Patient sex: M
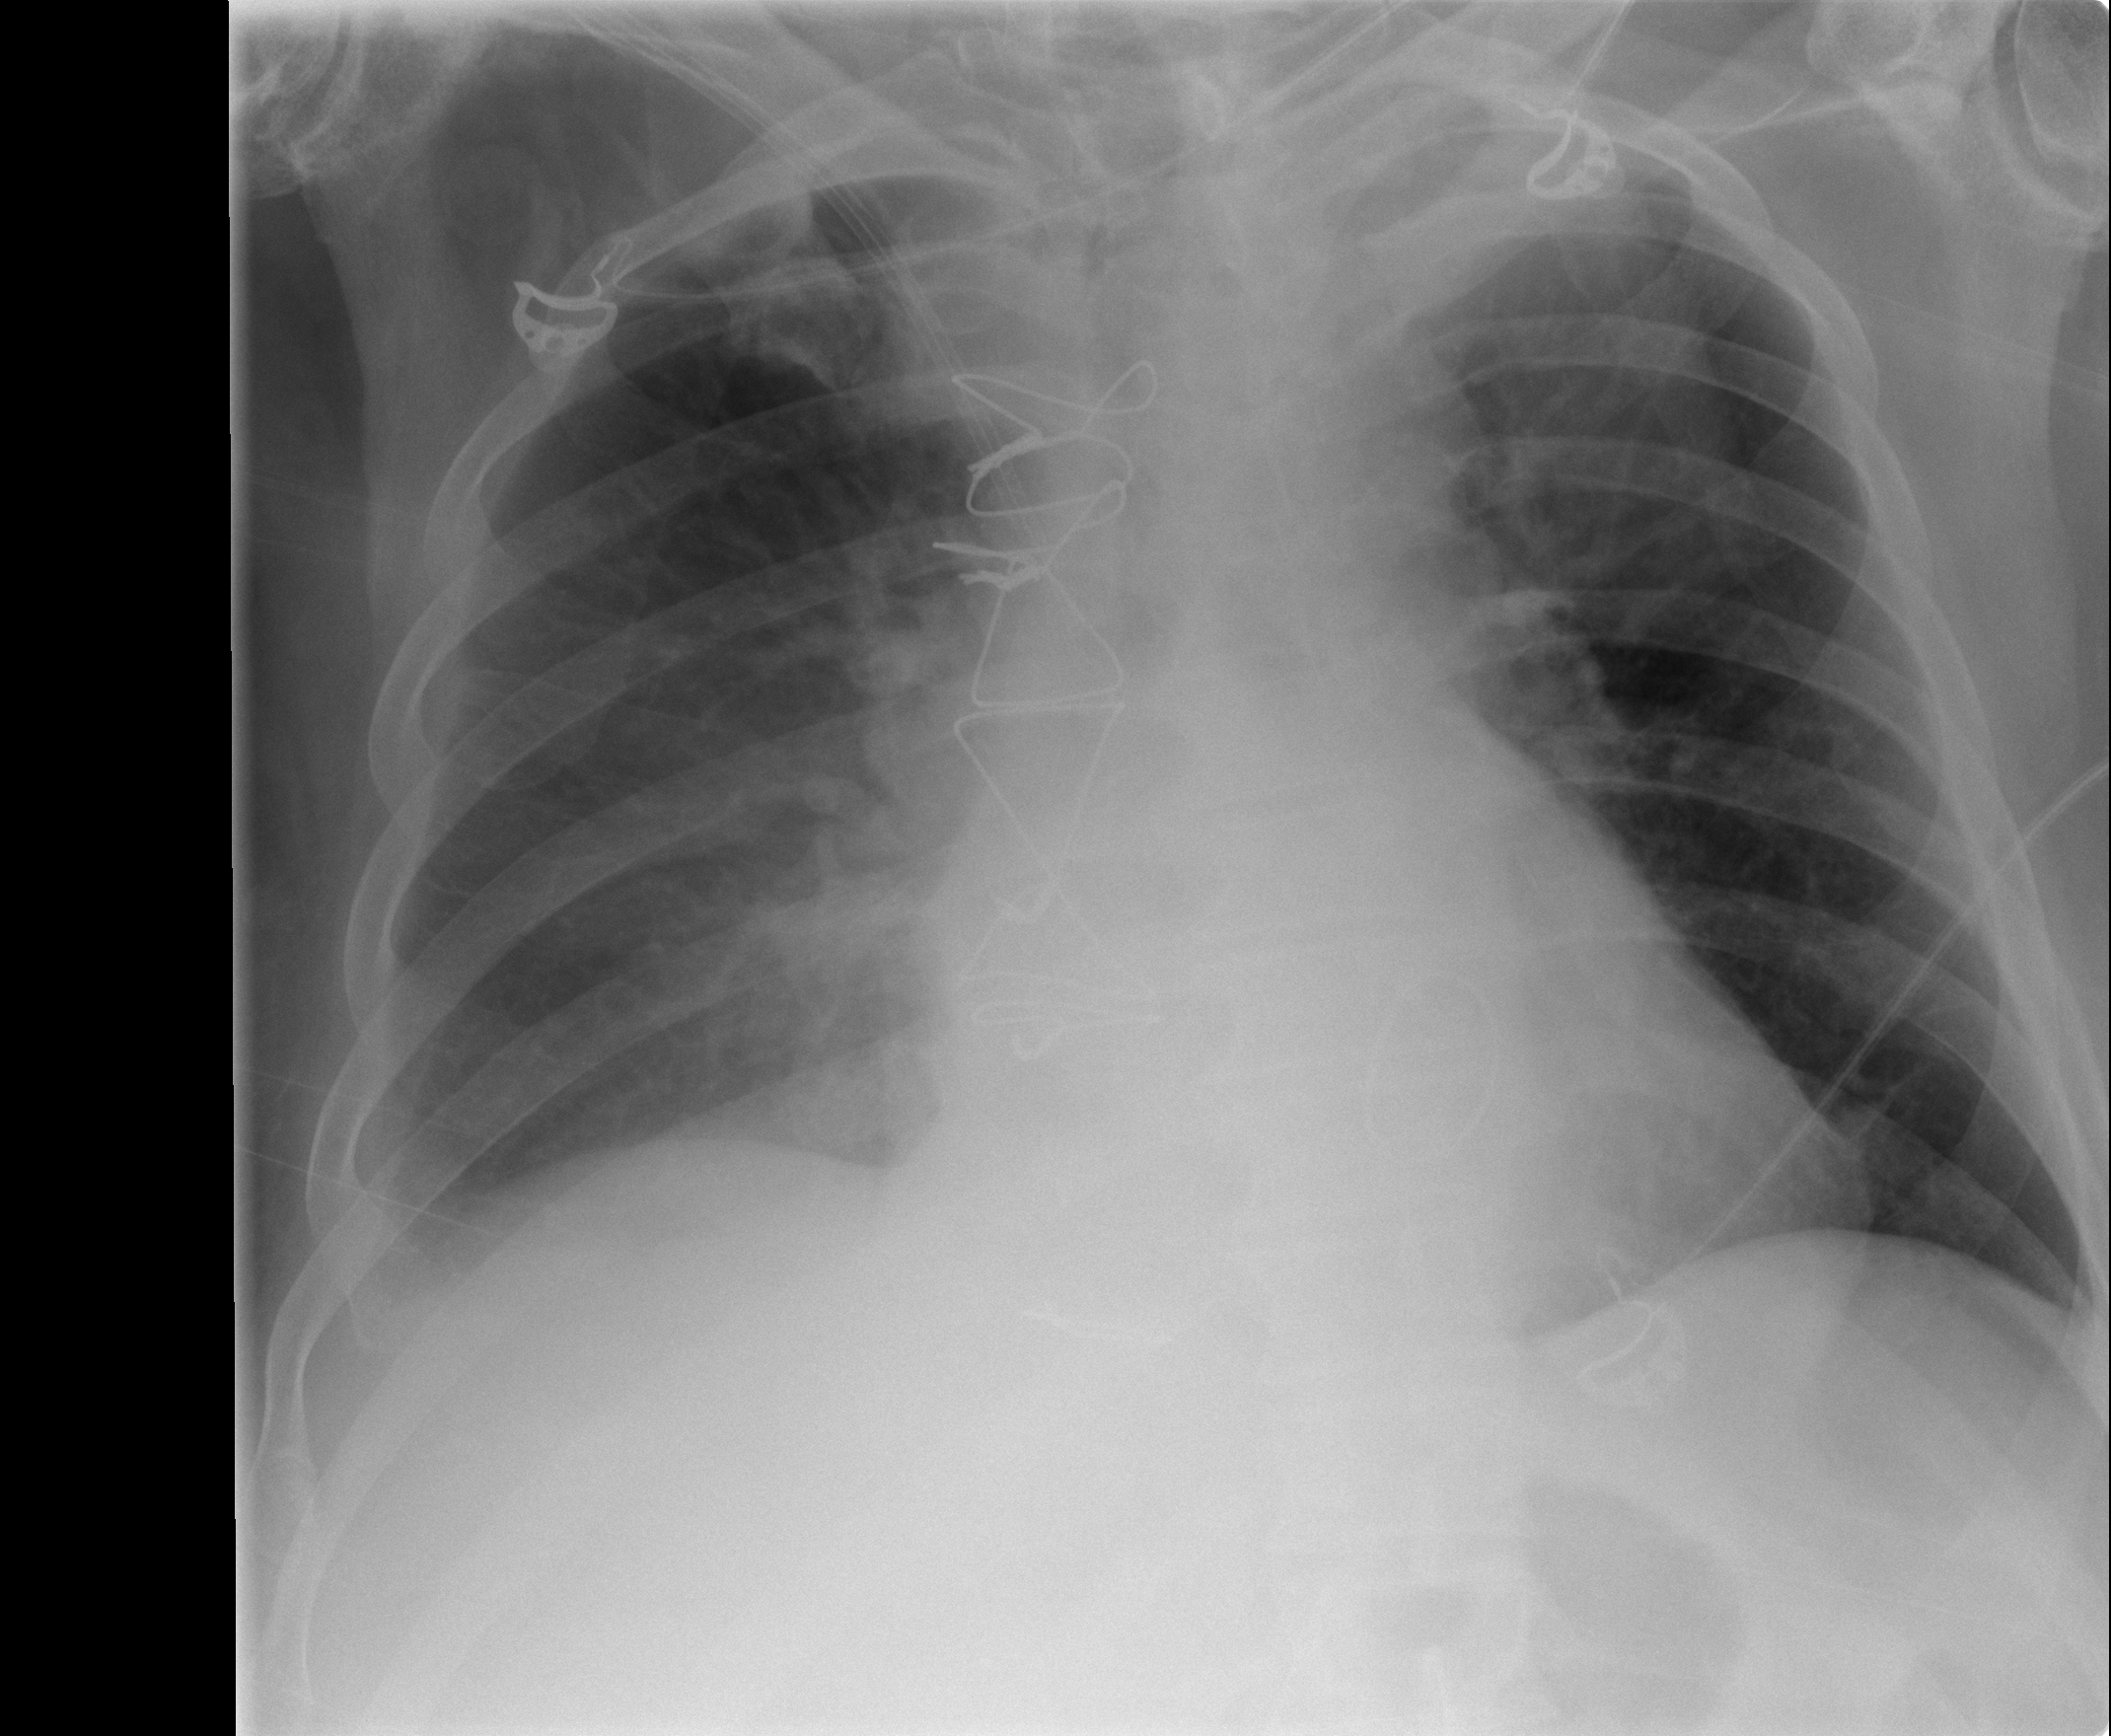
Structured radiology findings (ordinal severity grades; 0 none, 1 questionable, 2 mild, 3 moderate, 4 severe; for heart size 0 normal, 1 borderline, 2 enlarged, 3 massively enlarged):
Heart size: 2
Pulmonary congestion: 0
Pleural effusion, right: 1
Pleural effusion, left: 0
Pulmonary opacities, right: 0
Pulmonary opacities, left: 0
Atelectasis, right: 1
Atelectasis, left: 2